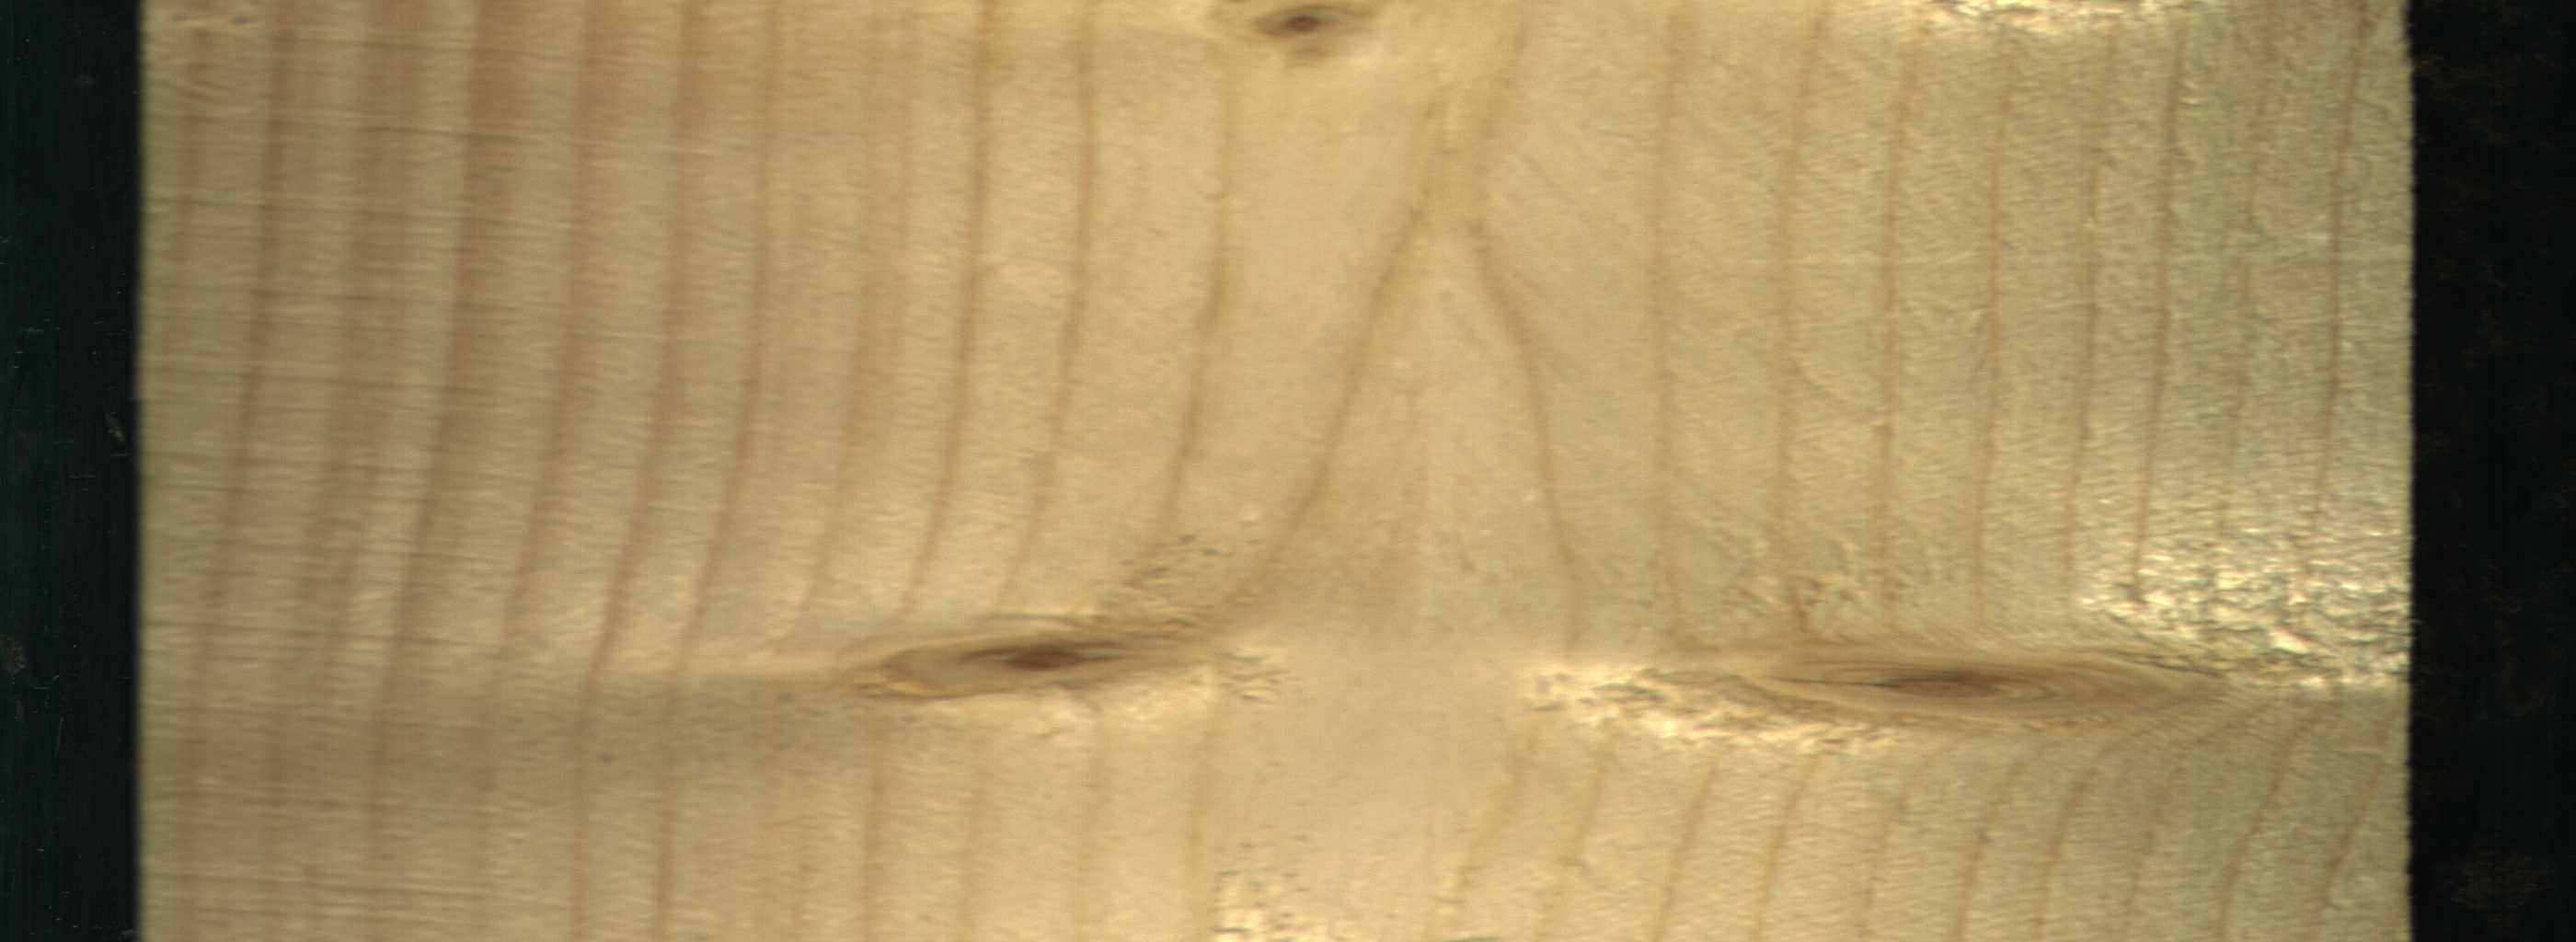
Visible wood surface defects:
Live_Knot
Live_Knot
Live_Knot